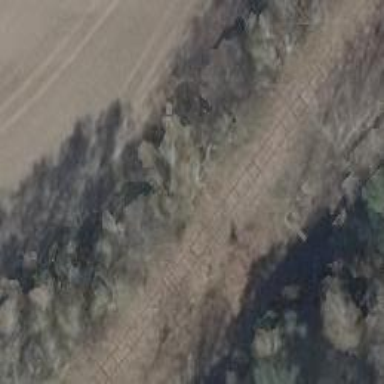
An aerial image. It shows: Abandoned railway.